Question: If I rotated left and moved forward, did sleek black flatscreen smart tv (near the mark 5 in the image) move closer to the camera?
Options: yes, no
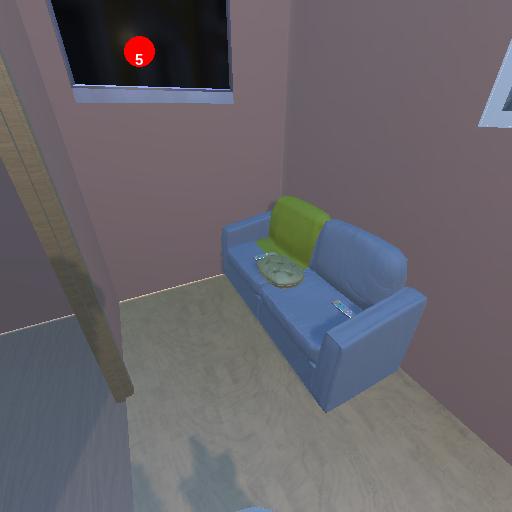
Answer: yes